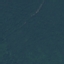
Land use / land cover: Forest